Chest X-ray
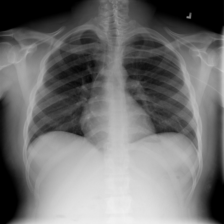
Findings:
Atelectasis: negative
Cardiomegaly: negative
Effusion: negative
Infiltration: negative
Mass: negative
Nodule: negative
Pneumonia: negative
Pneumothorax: negative
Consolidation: negative
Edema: negative
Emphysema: negative
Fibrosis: negative
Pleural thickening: negative
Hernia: negative